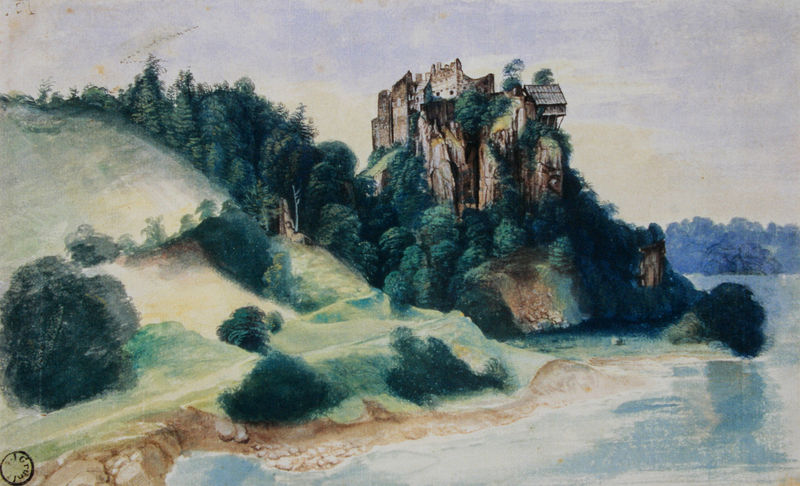
Titel: Ansicht eines Felsenschlosses an einem Fluss (Schloss Segonzano im Cembratal)
Künstler: Albrecht Dürer
Standort: Bremen
Institution: Kunsthalle, Kupferstichkabinett
Schlagwörter: baum, berg, blau, dunkel, felsen, gemälde, himmel, vogel, wasser, wolken, aquarell, bäume, fluss, grün, landschaft, ocker, sand, see, ufer, braun, bunt, hell, holz, schwarz, dach, gebäude, gras, haus, hund, rasen, schloss, tier, weg, wiese, wolke, beige, architektur, mensch, stein, steine, öl, ast, baumstamm, ferne, horizont, hügel, natur, spiegelung, vögel, busch, büsche, gewässer, hütte, wiesen, wald, turm, strand, abhang, fels, gebirge, gipfel, hang, klippen, mauer, dunst, nebel, rind, rast, kies, böschung, romantik, strom, tannen, balken, klippe, ruine, lamm, schaf, burg, festung, abgrund, stempel, ruinen, böcklin, felsvorsprung, siegel, zugvögel, am see, schroff, tief, burgruine, gouache, felsenburg, aquqrell, 1850, am hang, zugvogel, zuvögel